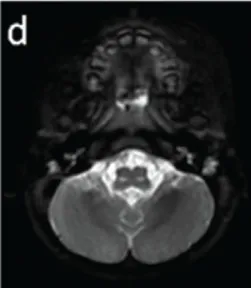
Brain magnetic resonance imaging (MRI). Axial T2-weighted
imaging at ages 2 years. 2 years.
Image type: radiology (mri)